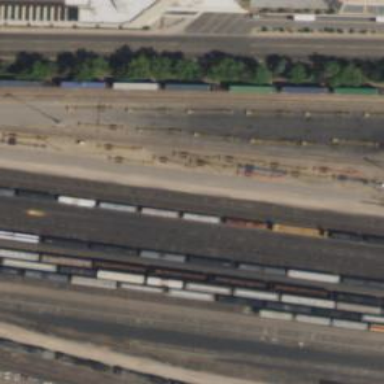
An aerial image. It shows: Railway siding for service.